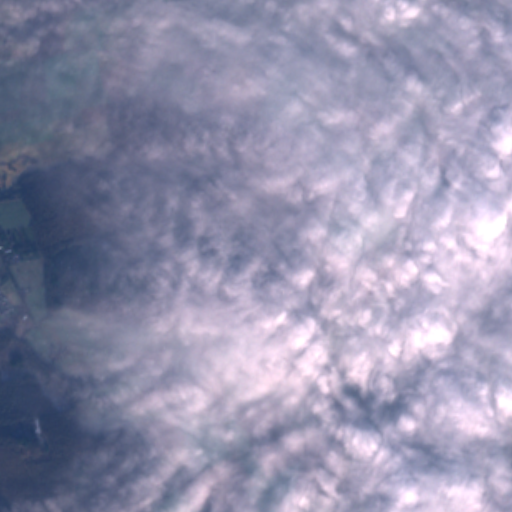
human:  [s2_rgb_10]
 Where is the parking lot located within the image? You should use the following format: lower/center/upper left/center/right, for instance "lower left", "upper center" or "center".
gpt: The parking lot is located in the right of the image.
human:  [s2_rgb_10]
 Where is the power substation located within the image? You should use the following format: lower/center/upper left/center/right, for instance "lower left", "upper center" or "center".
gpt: The power substation is located in the upper right of the image.
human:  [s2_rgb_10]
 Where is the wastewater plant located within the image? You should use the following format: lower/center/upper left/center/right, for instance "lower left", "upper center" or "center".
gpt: The wastewater plant is located in the upper left of the image.
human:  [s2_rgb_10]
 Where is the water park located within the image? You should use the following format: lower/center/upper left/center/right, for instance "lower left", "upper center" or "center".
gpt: The water park is located in the center right of the image.
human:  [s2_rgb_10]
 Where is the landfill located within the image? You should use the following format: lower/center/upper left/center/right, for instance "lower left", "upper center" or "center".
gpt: There is no landfill in the image.